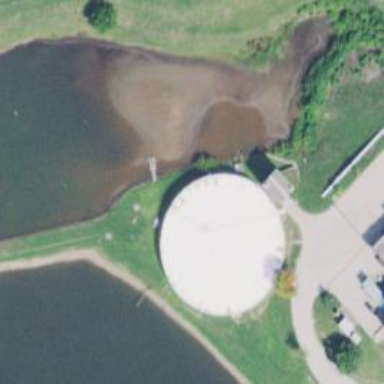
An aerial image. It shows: Covered reservoir building.